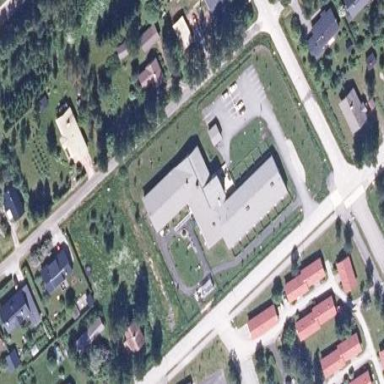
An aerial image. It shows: Nursing home.